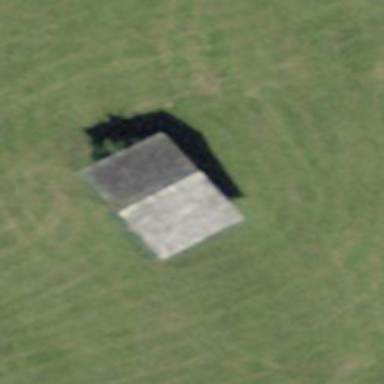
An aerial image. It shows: Rural barn.